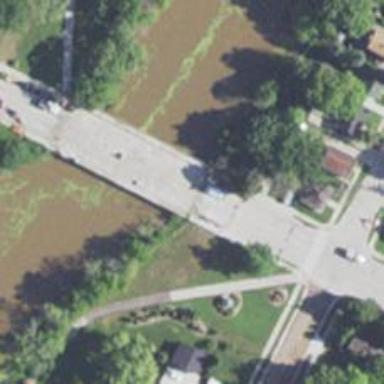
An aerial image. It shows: Secondary road with bridge.